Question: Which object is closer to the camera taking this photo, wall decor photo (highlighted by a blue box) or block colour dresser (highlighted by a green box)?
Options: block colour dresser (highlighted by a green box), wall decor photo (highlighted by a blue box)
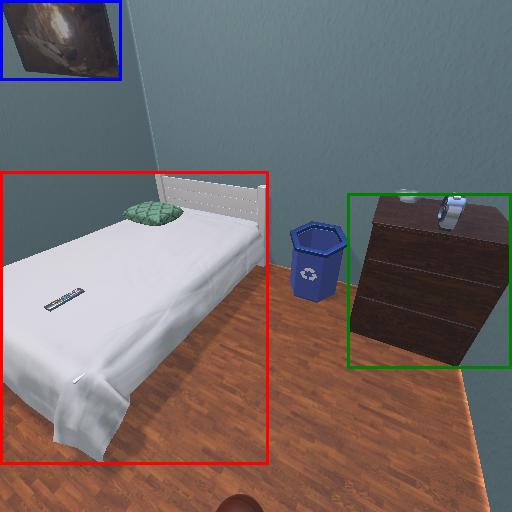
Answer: block colour dresser (highlighted by a green box)